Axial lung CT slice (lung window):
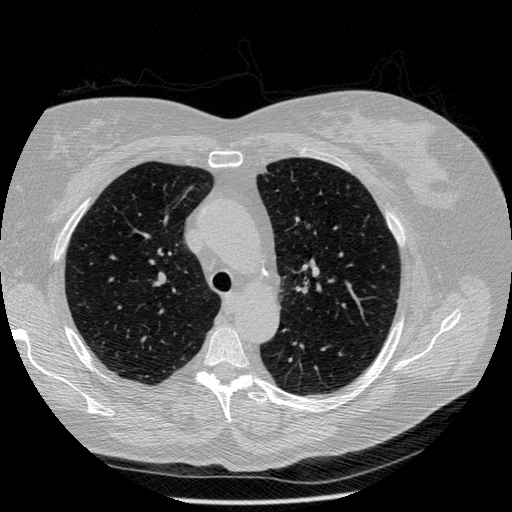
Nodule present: no